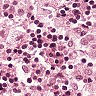
Metastatic tissue present: no